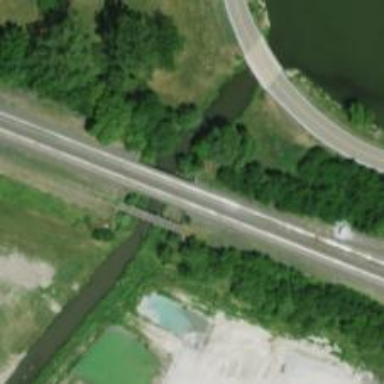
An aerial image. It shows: Bridge over railway tracks with two rails.